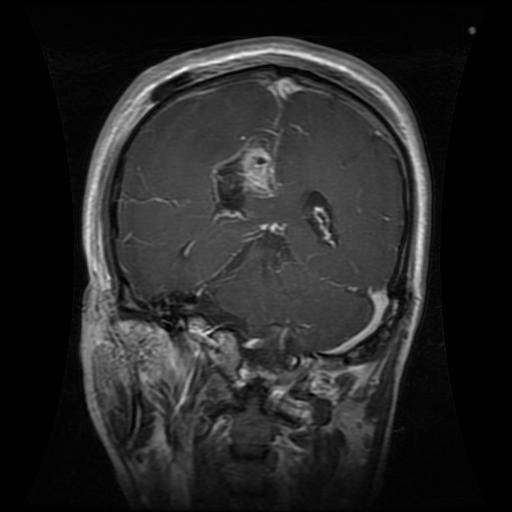
Label: glioma